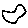
Label: bird